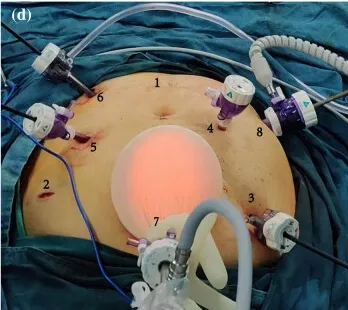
The steps of laparoscopic surgery for synchronous multiple gastrointestinal cancer. The patient was placed in the lithotomy position. The surgeons' position and the trocar ports were introduced as shown. The positions for anterior resection of rectum.
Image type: medical_photograph (other_medical_photograph)